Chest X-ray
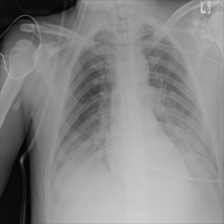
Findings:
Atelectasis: negative
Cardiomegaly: negative
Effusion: negative
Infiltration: negative
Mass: negative
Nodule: negative
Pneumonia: negative
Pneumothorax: negative
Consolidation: negative
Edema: positive
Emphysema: negative
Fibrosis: negative
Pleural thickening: negative
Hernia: negative